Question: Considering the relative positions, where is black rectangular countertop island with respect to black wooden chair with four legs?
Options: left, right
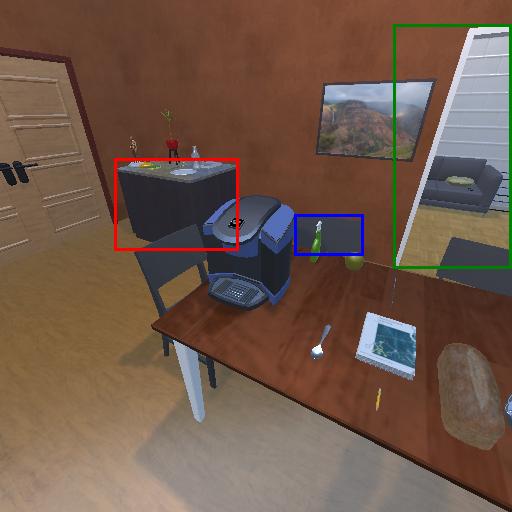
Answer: left